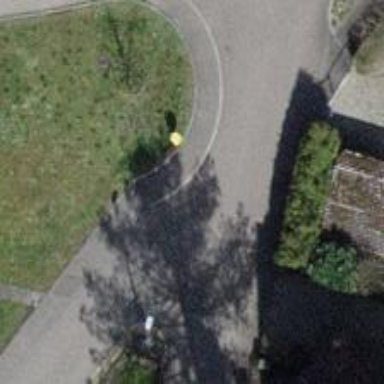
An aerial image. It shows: Post box.